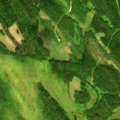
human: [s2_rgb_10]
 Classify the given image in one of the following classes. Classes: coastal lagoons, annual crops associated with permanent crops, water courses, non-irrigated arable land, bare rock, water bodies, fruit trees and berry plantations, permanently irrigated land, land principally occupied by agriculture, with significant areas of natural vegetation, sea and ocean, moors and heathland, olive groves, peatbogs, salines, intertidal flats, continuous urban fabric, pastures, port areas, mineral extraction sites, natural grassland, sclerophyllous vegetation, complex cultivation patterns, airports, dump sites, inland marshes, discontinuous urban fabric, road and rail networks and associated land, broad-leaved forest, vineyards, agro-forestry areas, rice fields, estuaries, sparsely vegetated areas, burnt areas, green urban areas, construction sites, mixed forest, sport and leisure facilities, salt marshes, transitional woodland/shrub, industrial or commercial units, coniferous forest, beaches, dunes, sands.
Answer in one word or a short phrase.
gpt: coniferous forest